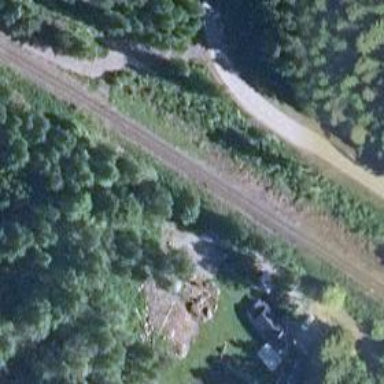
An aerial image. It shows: Continuous rail for railway.